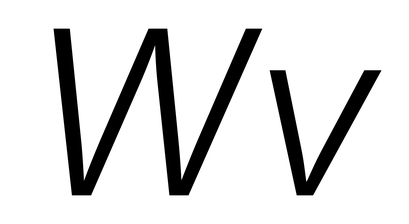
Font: Inter-Italic_Light_Italic